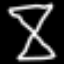
Label: hourglass